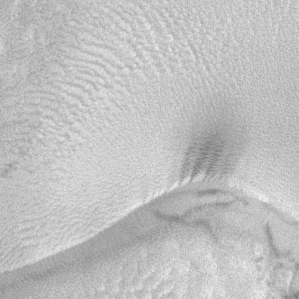
Label: frost